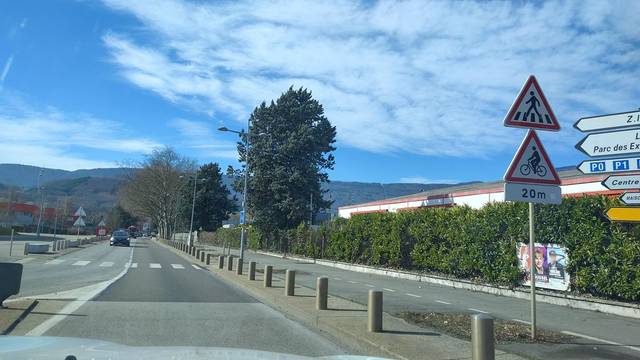
Region: France
Coordinates: 45.585, 5.9